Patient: sex F, age 59
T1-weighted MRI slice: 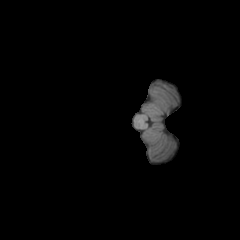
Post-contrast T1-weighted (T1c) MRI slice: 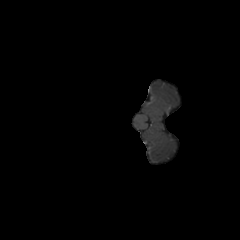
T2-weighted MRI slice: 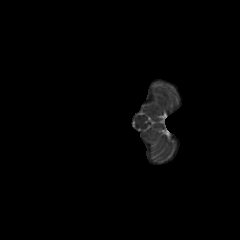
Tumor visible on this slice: no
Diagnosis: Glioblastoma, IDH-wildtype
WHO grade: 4